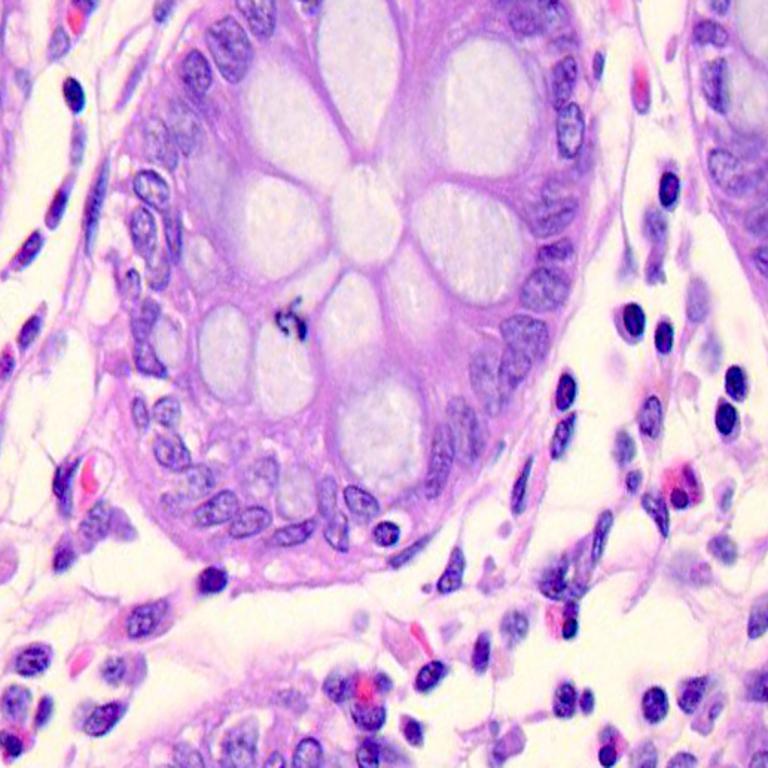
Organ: colon
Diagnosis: benign